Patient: sex M, age 51
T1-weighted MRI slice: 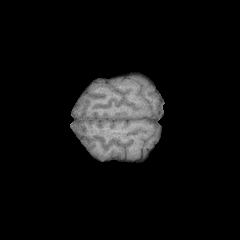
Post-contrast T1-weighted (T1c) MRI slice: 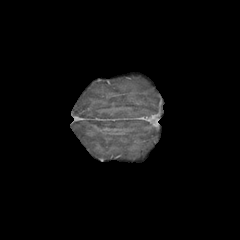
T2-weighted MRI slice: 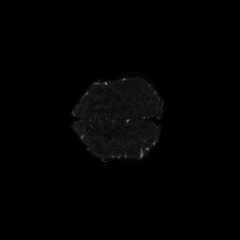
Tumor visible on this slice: yes
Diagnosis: Astrocytoma, IDH-mutant
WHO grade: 4